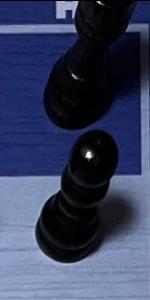
Label: Pawn_Black